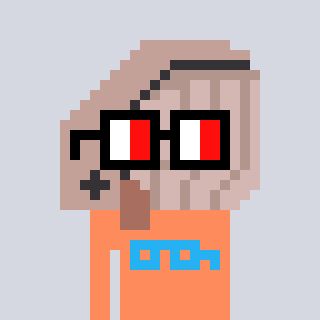
a pixel art character with square glasses with black frames and red eyes, a whale-shaped head and a peachy-colored body on a cool background